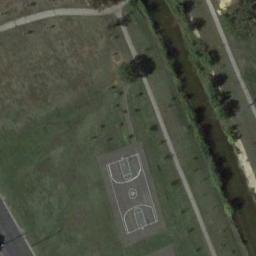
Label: basketball_court